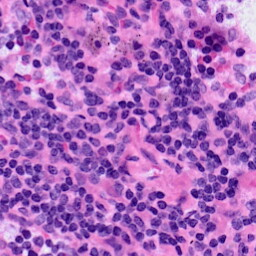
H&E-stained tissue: LymphNode